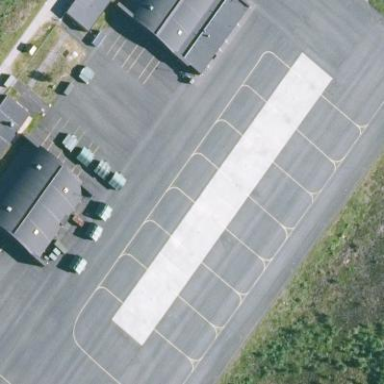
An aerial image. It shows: Apron at the airport with asphalt surface.